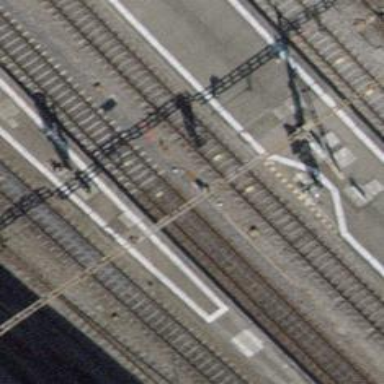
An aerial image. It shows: Railway signal.